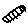
Label: house